Interaction volume radius: 10 \u00c5
Interaction volume height: 15 \u00c5
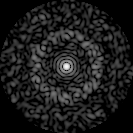
Disorder parameter: 0.8591